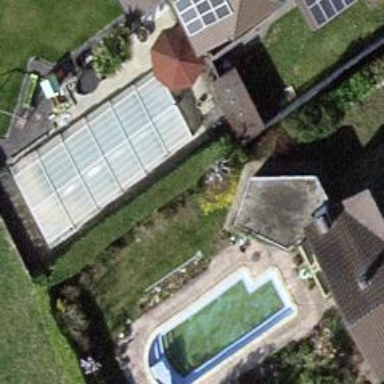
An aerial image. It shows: Swimming pool located in leisure land.